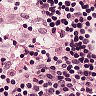
Metastatic tissue present: no